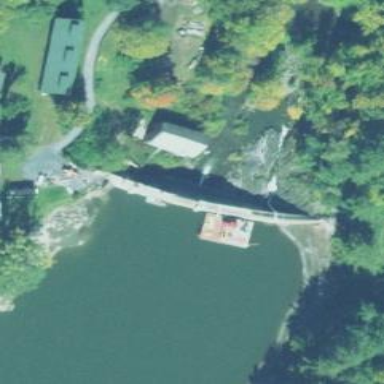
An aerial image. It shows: Dam along waterway.